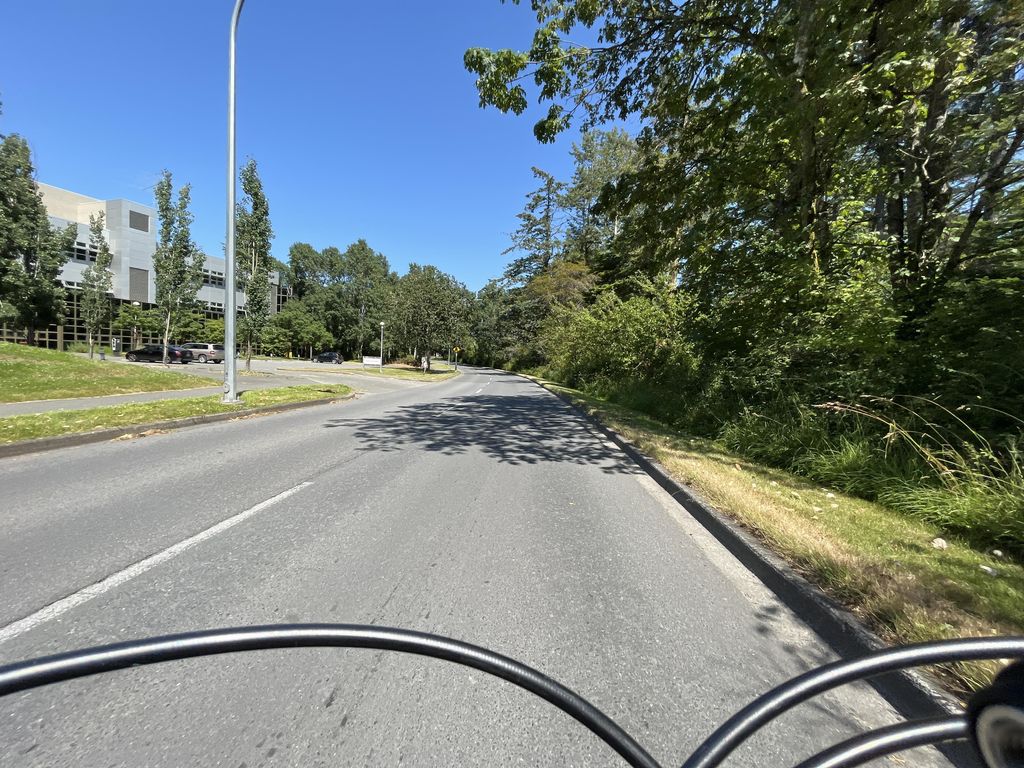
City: victoria